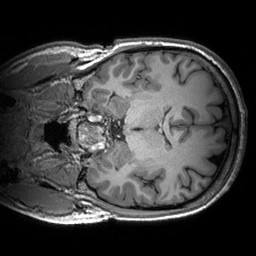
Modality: T1w
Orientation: coronal
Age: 28
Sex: male
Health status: healthy
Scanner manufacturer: siemens
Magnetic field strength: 3 T
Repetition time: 2.53 s
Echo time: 0.00288 s